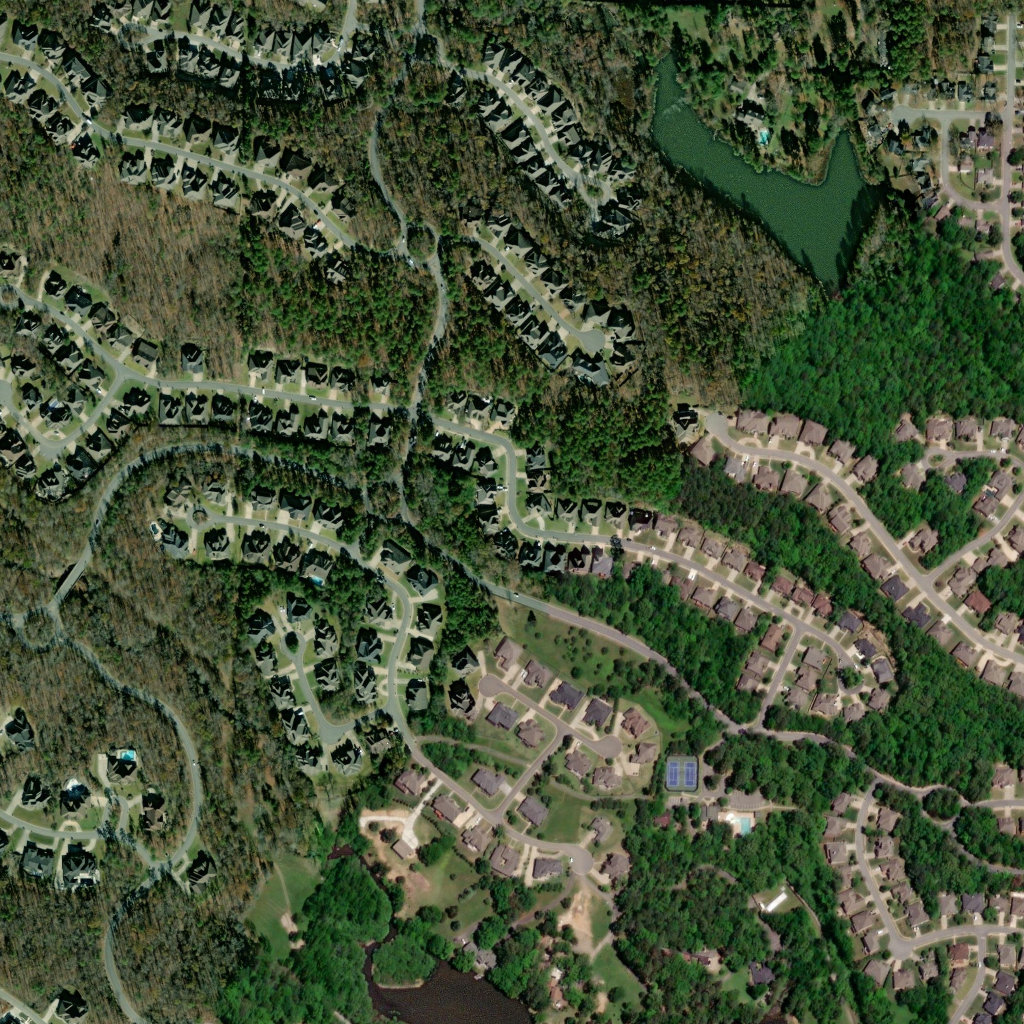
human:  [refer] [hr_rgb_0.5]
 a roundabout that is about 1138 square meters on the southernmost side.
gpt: <box>[[90, 77, 93, 80, 0]]</box>